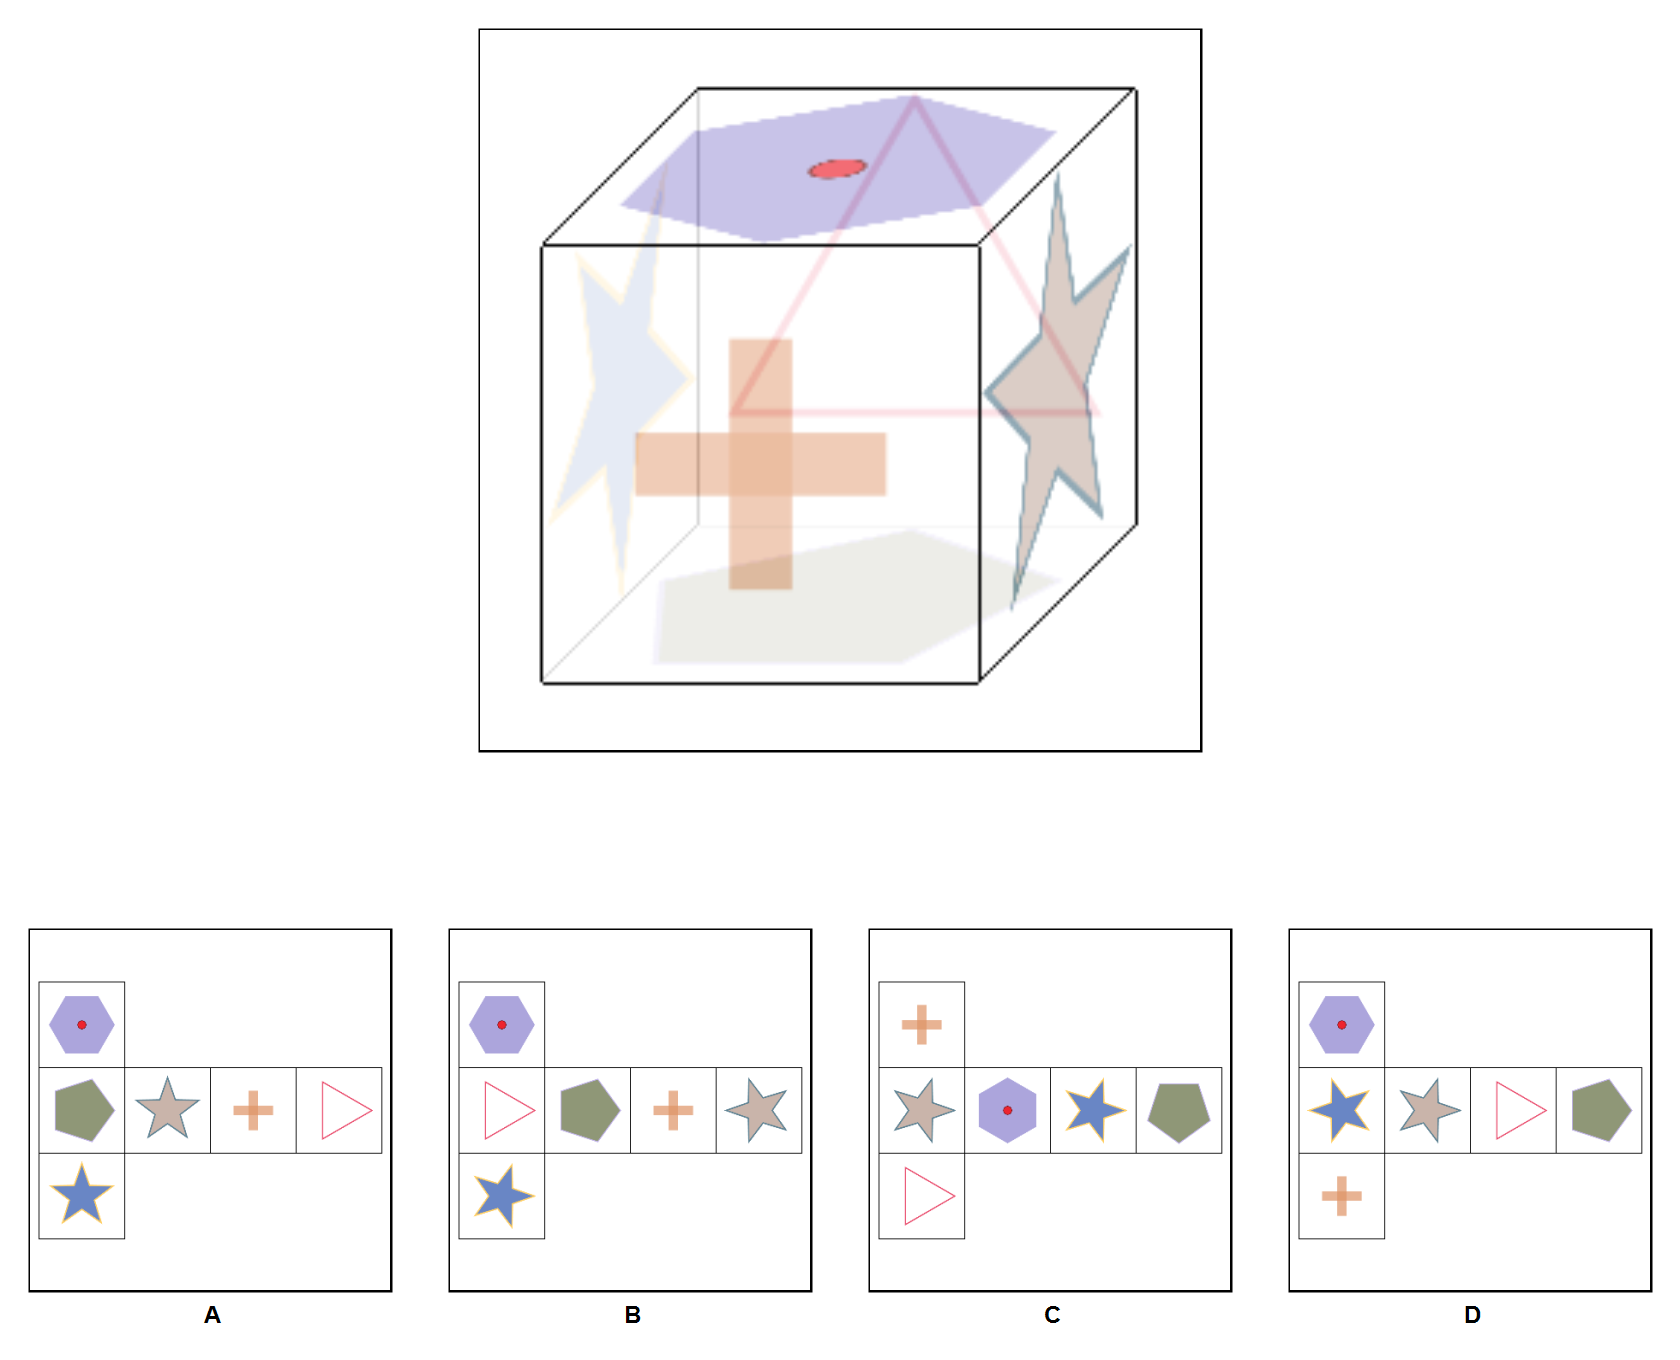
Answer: C